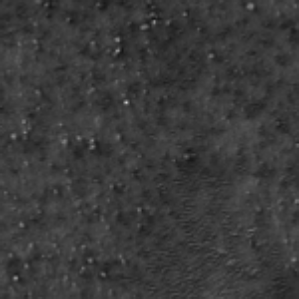
Label: frost